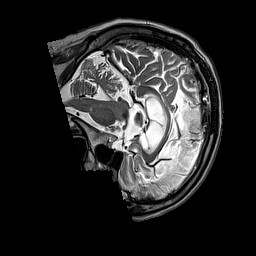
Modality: T2w
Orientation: sagittal
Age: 73
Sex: male
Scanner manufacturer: siemens
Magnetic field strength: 3 T
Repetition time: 3.2 s
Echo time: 0.212 s